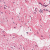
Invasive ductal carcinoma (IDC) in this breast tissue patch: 0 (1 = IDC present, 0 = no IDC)